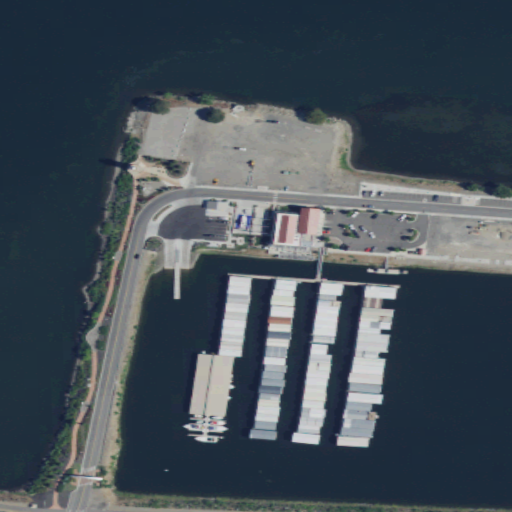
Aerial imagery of island in Washington named Clover Island containing open water, medium intensity development, high intensity development, low intensity development, and open development